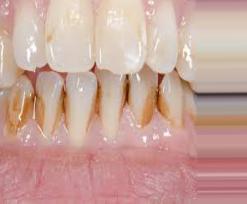
Condition: Tooth Discoloration